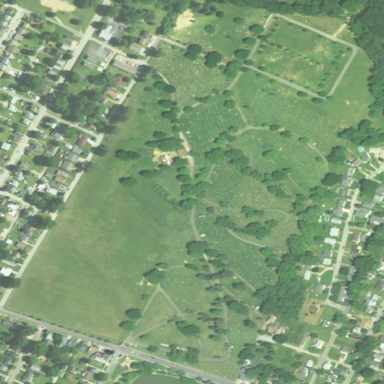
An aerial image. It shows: Cemetery.